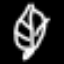
Label: leaf